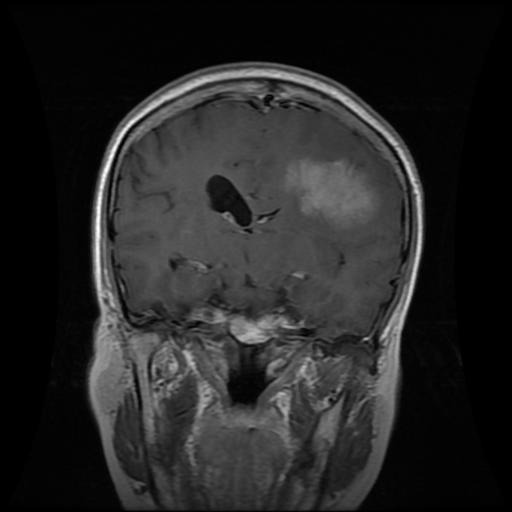
Label: meningioma